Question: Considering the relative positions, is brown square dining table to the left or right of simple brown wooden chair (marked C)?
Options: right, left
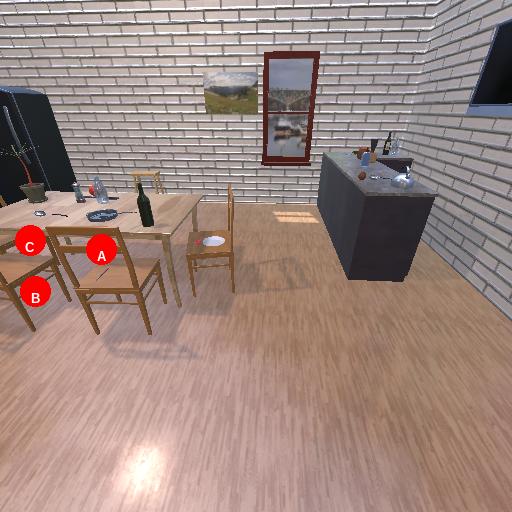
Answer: right